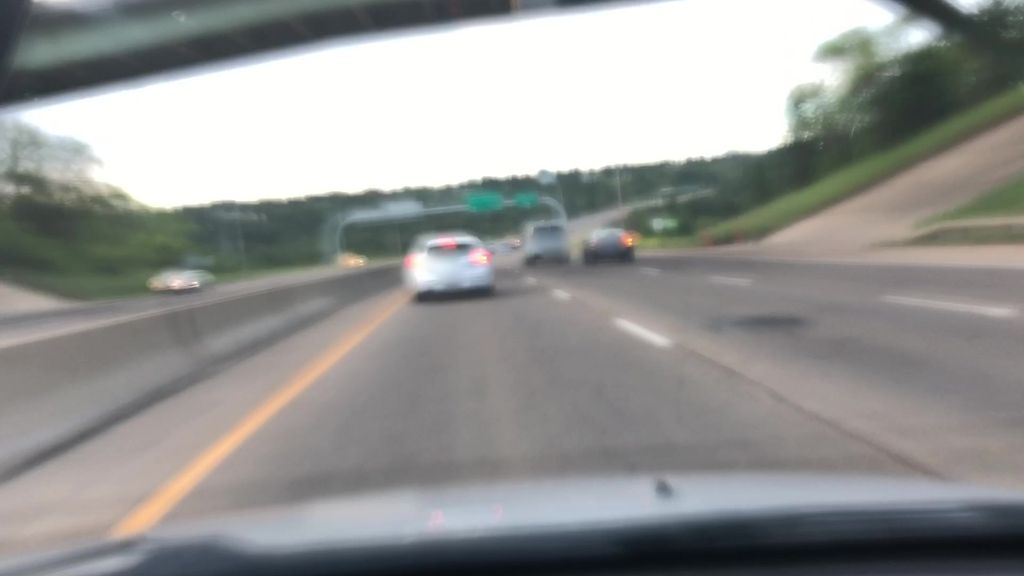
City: edmonton